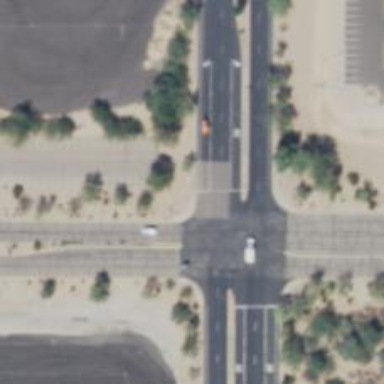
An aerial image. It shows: Solid stop line on the road.